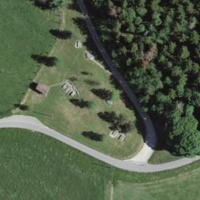
EUNIS habitat code: 25
Species observed at this site:
Sedum album
Eristalis tenax